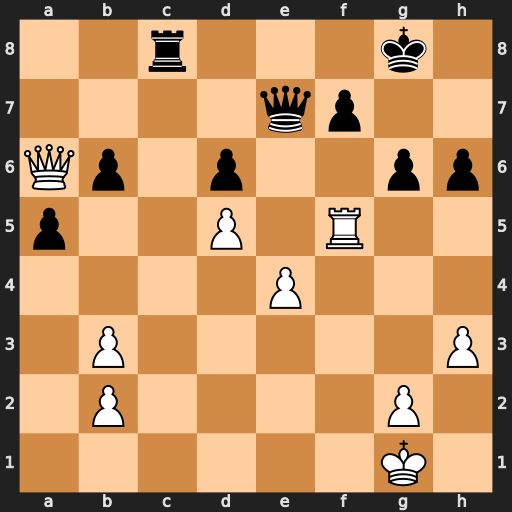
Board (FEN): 2r3k1/4qp2/Qp1p2pp/p2P1R2/4P3/1P5P/1P4P1/6K1
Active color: w
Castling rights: -
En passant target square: -
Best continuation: Qxc8+ Qf8 Qxf8+